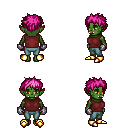
a pixel art fantasy rpg character, female body template, orc, green skin, maroon sleeveless shirt, teal pants, pink bedhead hairstyle, metal gloves, gold boots, four views (front, back, left, right), 2x2 character sprite sheet, small pixel art, hard edges, no anti-aliasing